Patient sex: F
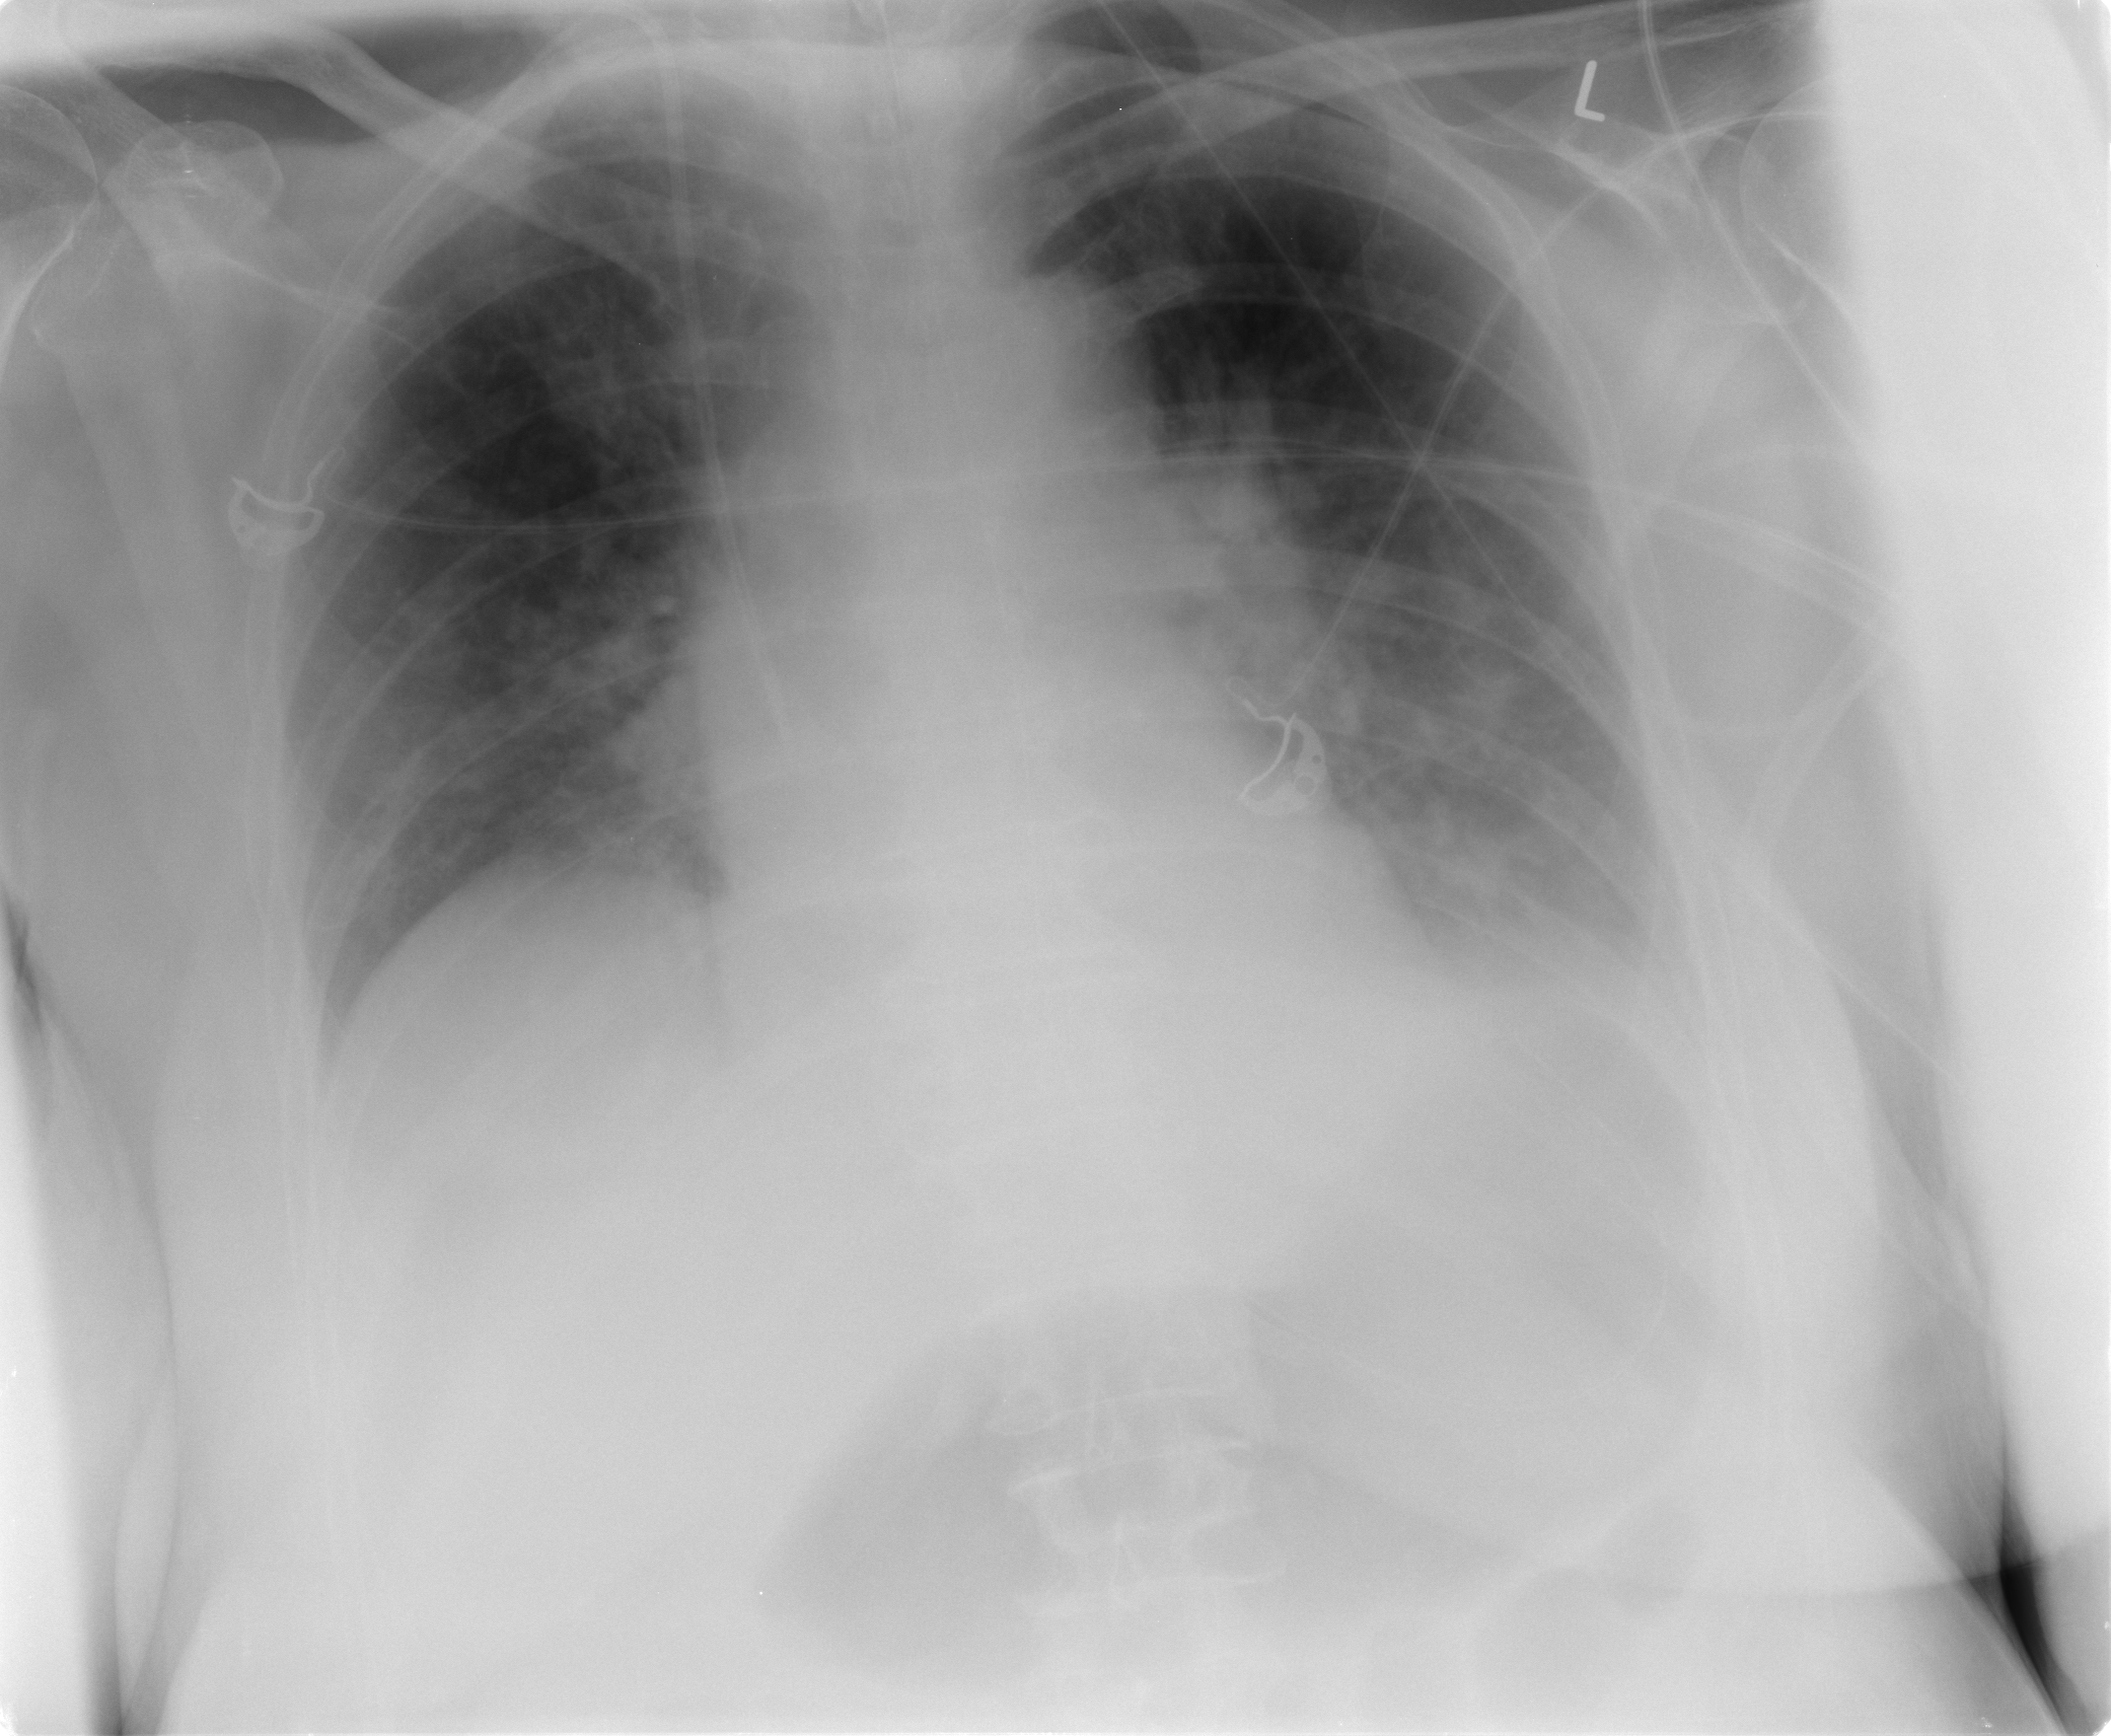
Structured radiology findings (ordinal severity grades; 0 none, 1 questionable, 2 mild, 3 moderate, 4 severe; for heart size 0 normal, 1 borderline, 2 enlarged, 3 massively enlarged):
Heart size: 0
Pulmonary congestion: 2
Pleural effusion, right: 0
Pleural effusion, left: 2
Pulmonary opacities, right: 2
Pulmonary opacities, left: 2
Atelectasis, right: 0
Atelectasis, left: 2